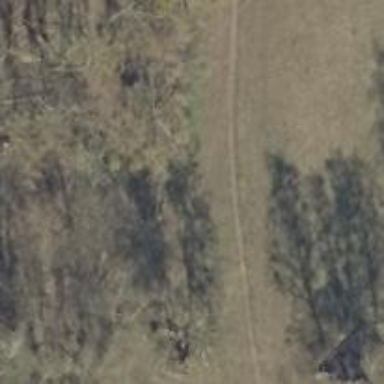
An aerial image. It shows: Grass path.